Frequency: 75000
Velocity: 0,2325
Power: 35,2
Pulse duration: 0,0000001
Pass count: 1
Magnification: 10
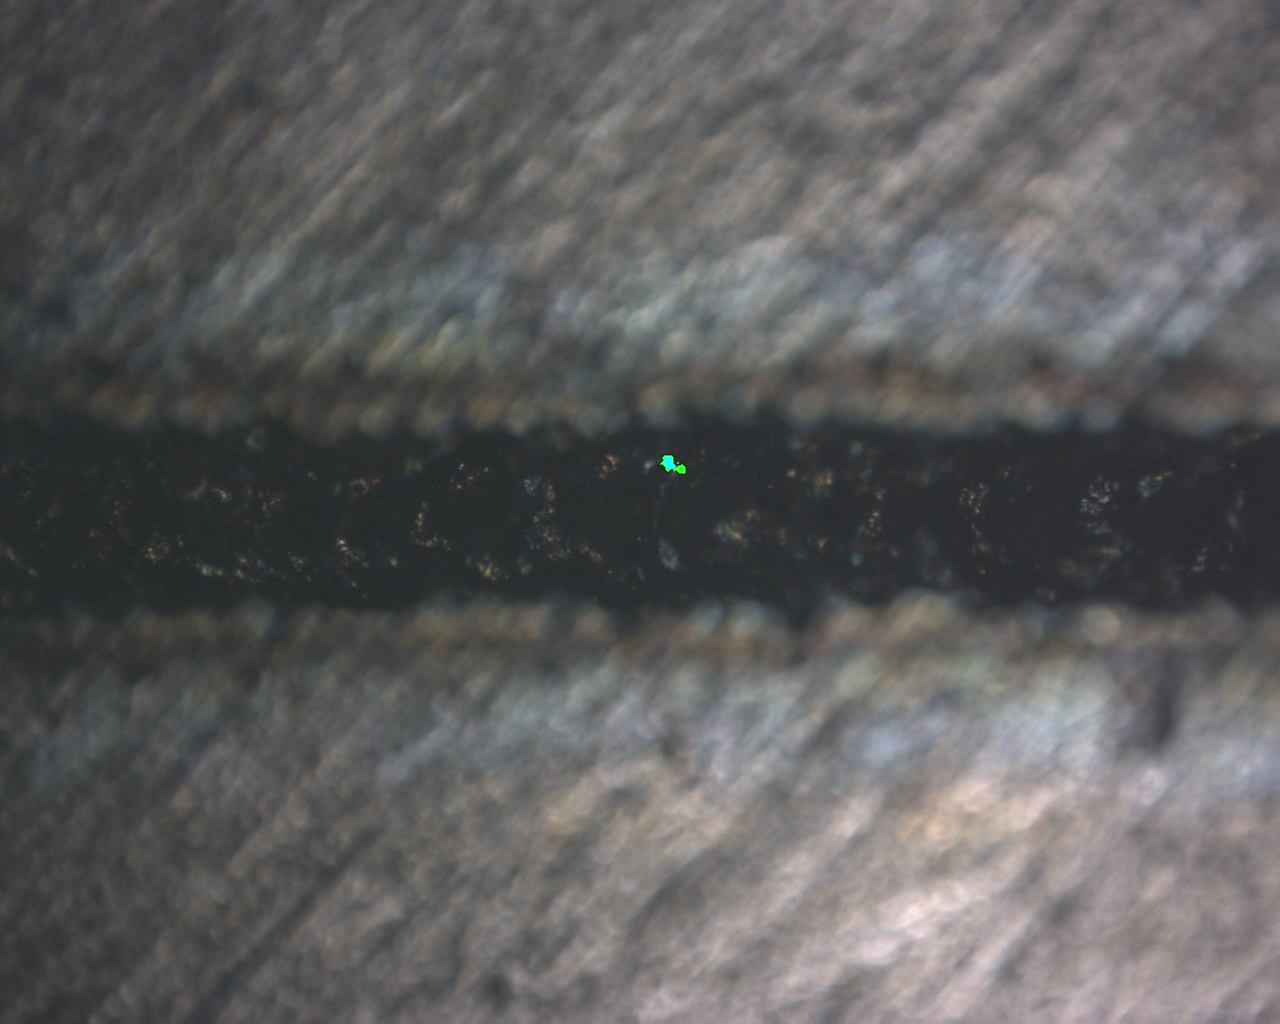
Measured width: 125.091
Other width: 86.192